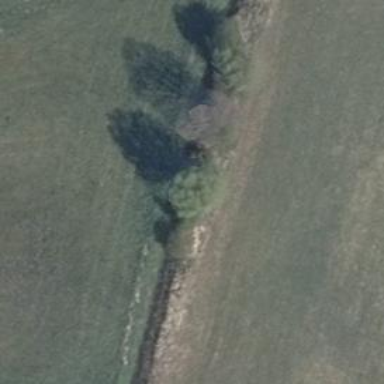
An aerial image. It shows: Row of trees in natural setting.